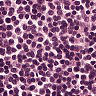
Metastatic tissue present: no